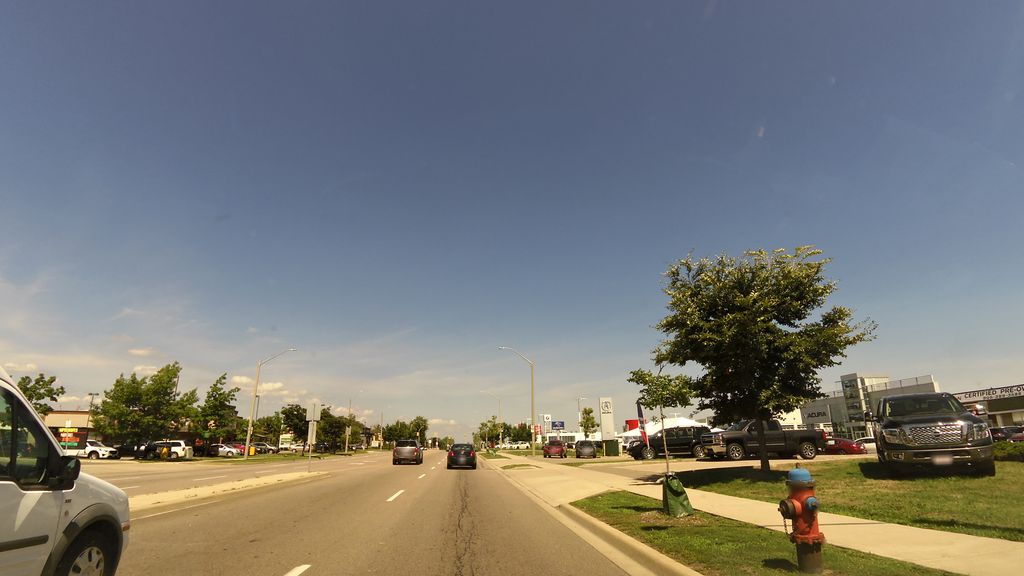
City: hamilton